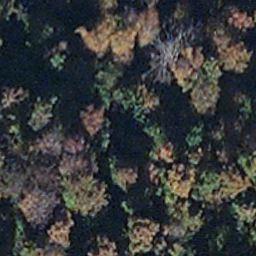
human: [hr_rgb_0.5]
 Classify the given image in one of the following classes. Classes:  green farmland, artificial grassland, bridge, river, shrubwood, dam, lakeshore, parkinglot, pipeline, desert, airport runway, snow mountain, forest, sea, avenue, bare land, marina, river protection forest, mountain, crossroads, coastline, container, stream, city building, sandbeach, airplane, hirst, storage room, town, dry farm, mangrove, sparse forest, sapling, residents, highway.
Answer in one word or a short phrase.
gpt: mangrove